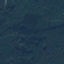
Label: Forest